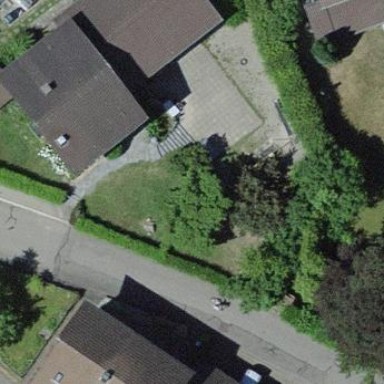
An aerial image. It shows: Kindergarten building.